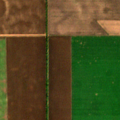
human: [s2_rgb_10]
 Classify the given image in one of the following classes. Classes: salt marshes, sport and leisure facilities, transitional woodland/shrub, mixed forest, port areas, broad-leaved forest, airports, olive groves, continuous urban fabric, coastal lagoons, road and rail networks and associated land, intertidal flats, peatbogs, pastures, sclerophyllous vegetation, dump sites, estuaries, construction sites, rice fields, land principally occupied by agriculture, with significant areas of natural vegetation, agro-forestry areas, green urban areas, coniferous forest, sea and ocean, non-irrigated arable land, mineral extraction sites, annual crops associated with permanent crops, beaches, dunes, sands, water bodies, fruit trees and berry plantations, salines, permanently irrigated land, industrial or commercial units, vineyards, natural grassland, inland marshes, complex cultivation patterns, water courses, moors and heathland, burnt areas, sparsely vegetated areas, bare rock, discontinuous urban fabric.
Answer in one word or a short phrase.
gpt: non-irrigated arable land